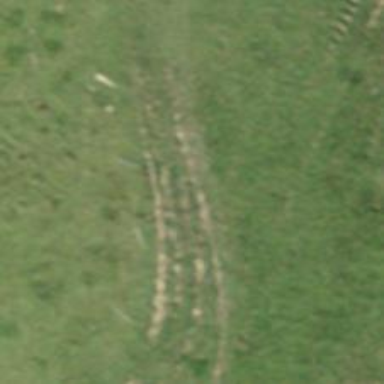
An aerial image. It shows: Path with grade4 tracktype.